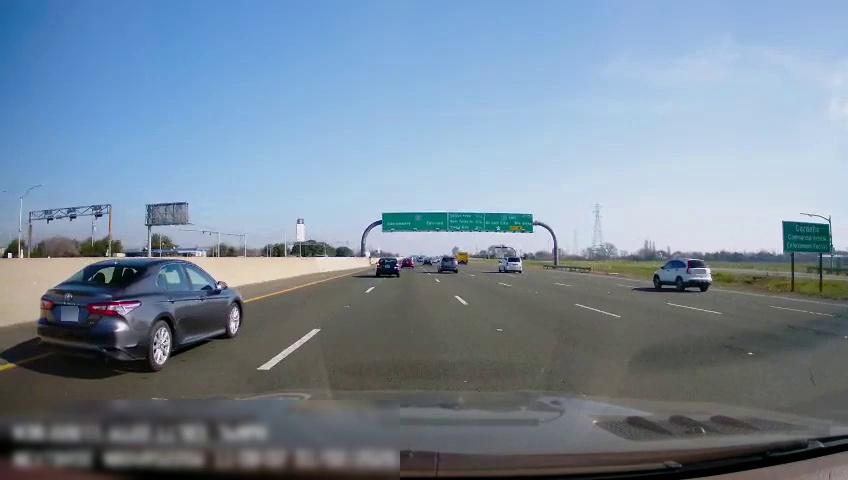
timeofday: Day
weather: Sunny
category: Drivable Space
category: Drivable Space
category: Vehicles | SUV
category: Vehicles | SUV
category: Vehicles | Truck
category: Vehicles | SUV
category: Vehicles | Van
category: Vehicles | Car
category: Vehicles | Car
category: Lanes | Alternate Lane
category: Lanes | Current Lane
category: Lanes | Current Lane
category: Lanes | Alternate Lane
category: Lanes | Alternate Lane
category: Lanes | Alternate Lane
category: Lanes | Alternate Lane
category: Traffic | Signs
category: Traffic | Signs
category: Traffic | Signs
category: Traffic | Signs